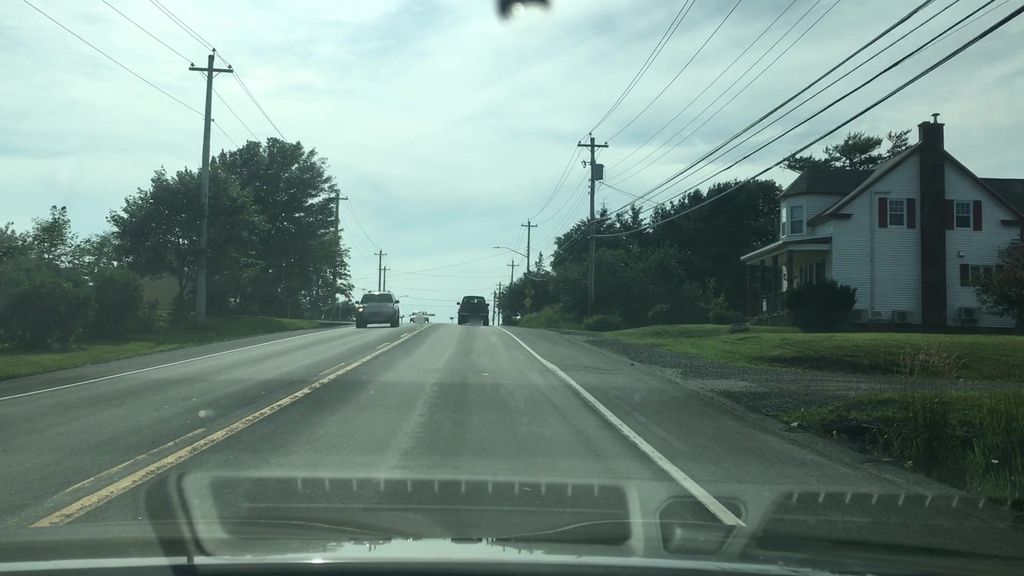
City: halifax